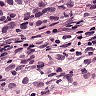
Metastatic tissue present: yes